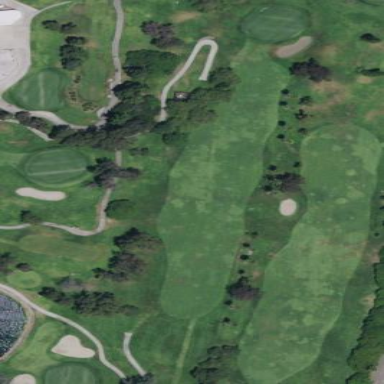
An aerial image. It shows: Lush grass fairway on golf course.